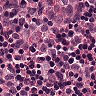
Metastatic tissue present: yes